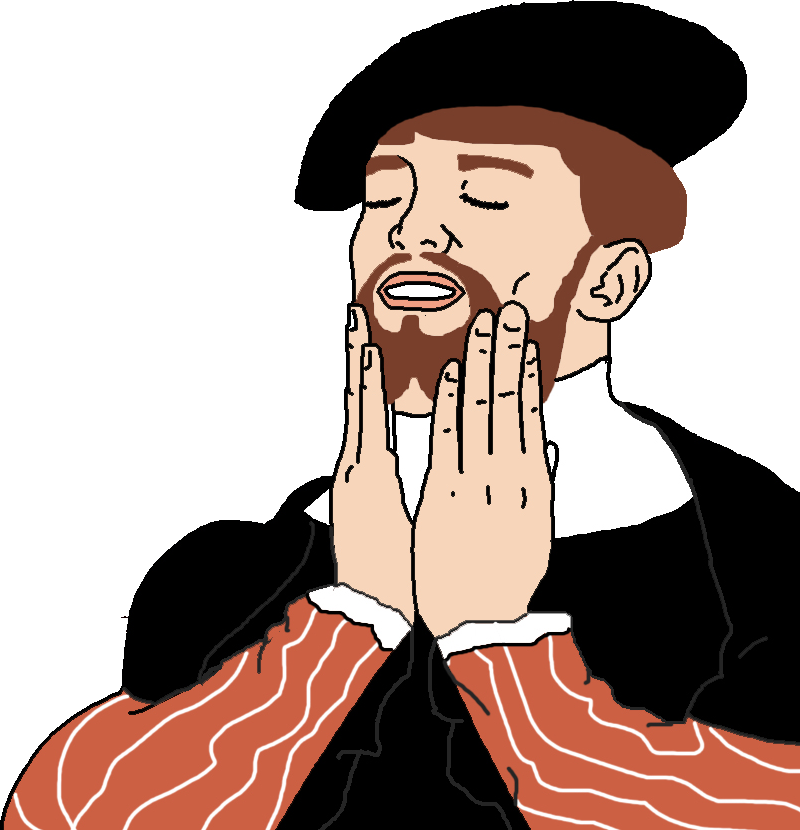
Label: 5_Feels_Good